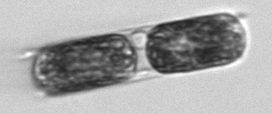
Label: Hemiaulus